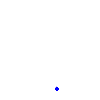
Particle: kaon